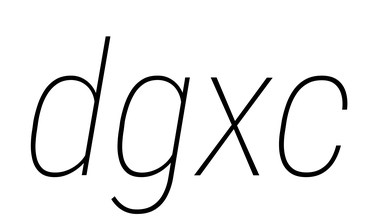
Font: Roboto-Italic_Condensed_Thin_Italic